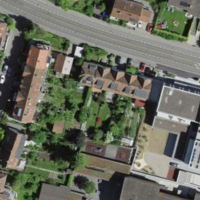
EUNIS habitat code: 54
Species observed at this site:
Salvia glutinosa
Echium vulgare
Sporobolus indicus
Senecio vulgaris
Hippocrepis emerus